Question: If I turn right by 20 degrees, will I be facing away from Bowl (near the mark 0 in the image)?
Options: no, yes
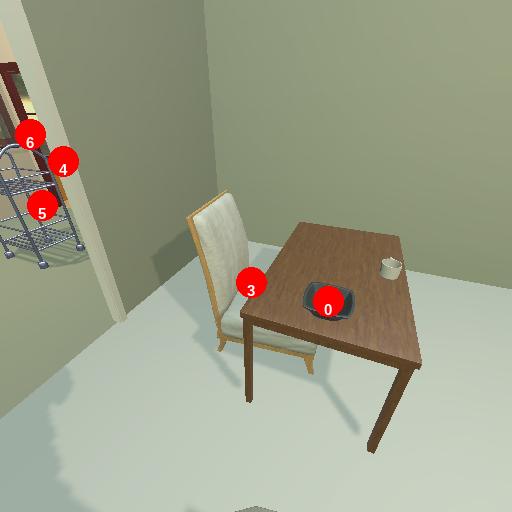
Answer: no